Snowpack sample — Rabbit Ears Pass, Jackson County, Colorado, USA (12/17/25, 1:08 PM MST)
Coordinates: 40.387, -106.625
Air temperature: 34 °F
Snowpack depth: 46 cm
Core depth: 40 cm
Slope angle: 6°, slope face: 165°
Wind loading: medium
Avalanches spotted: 0
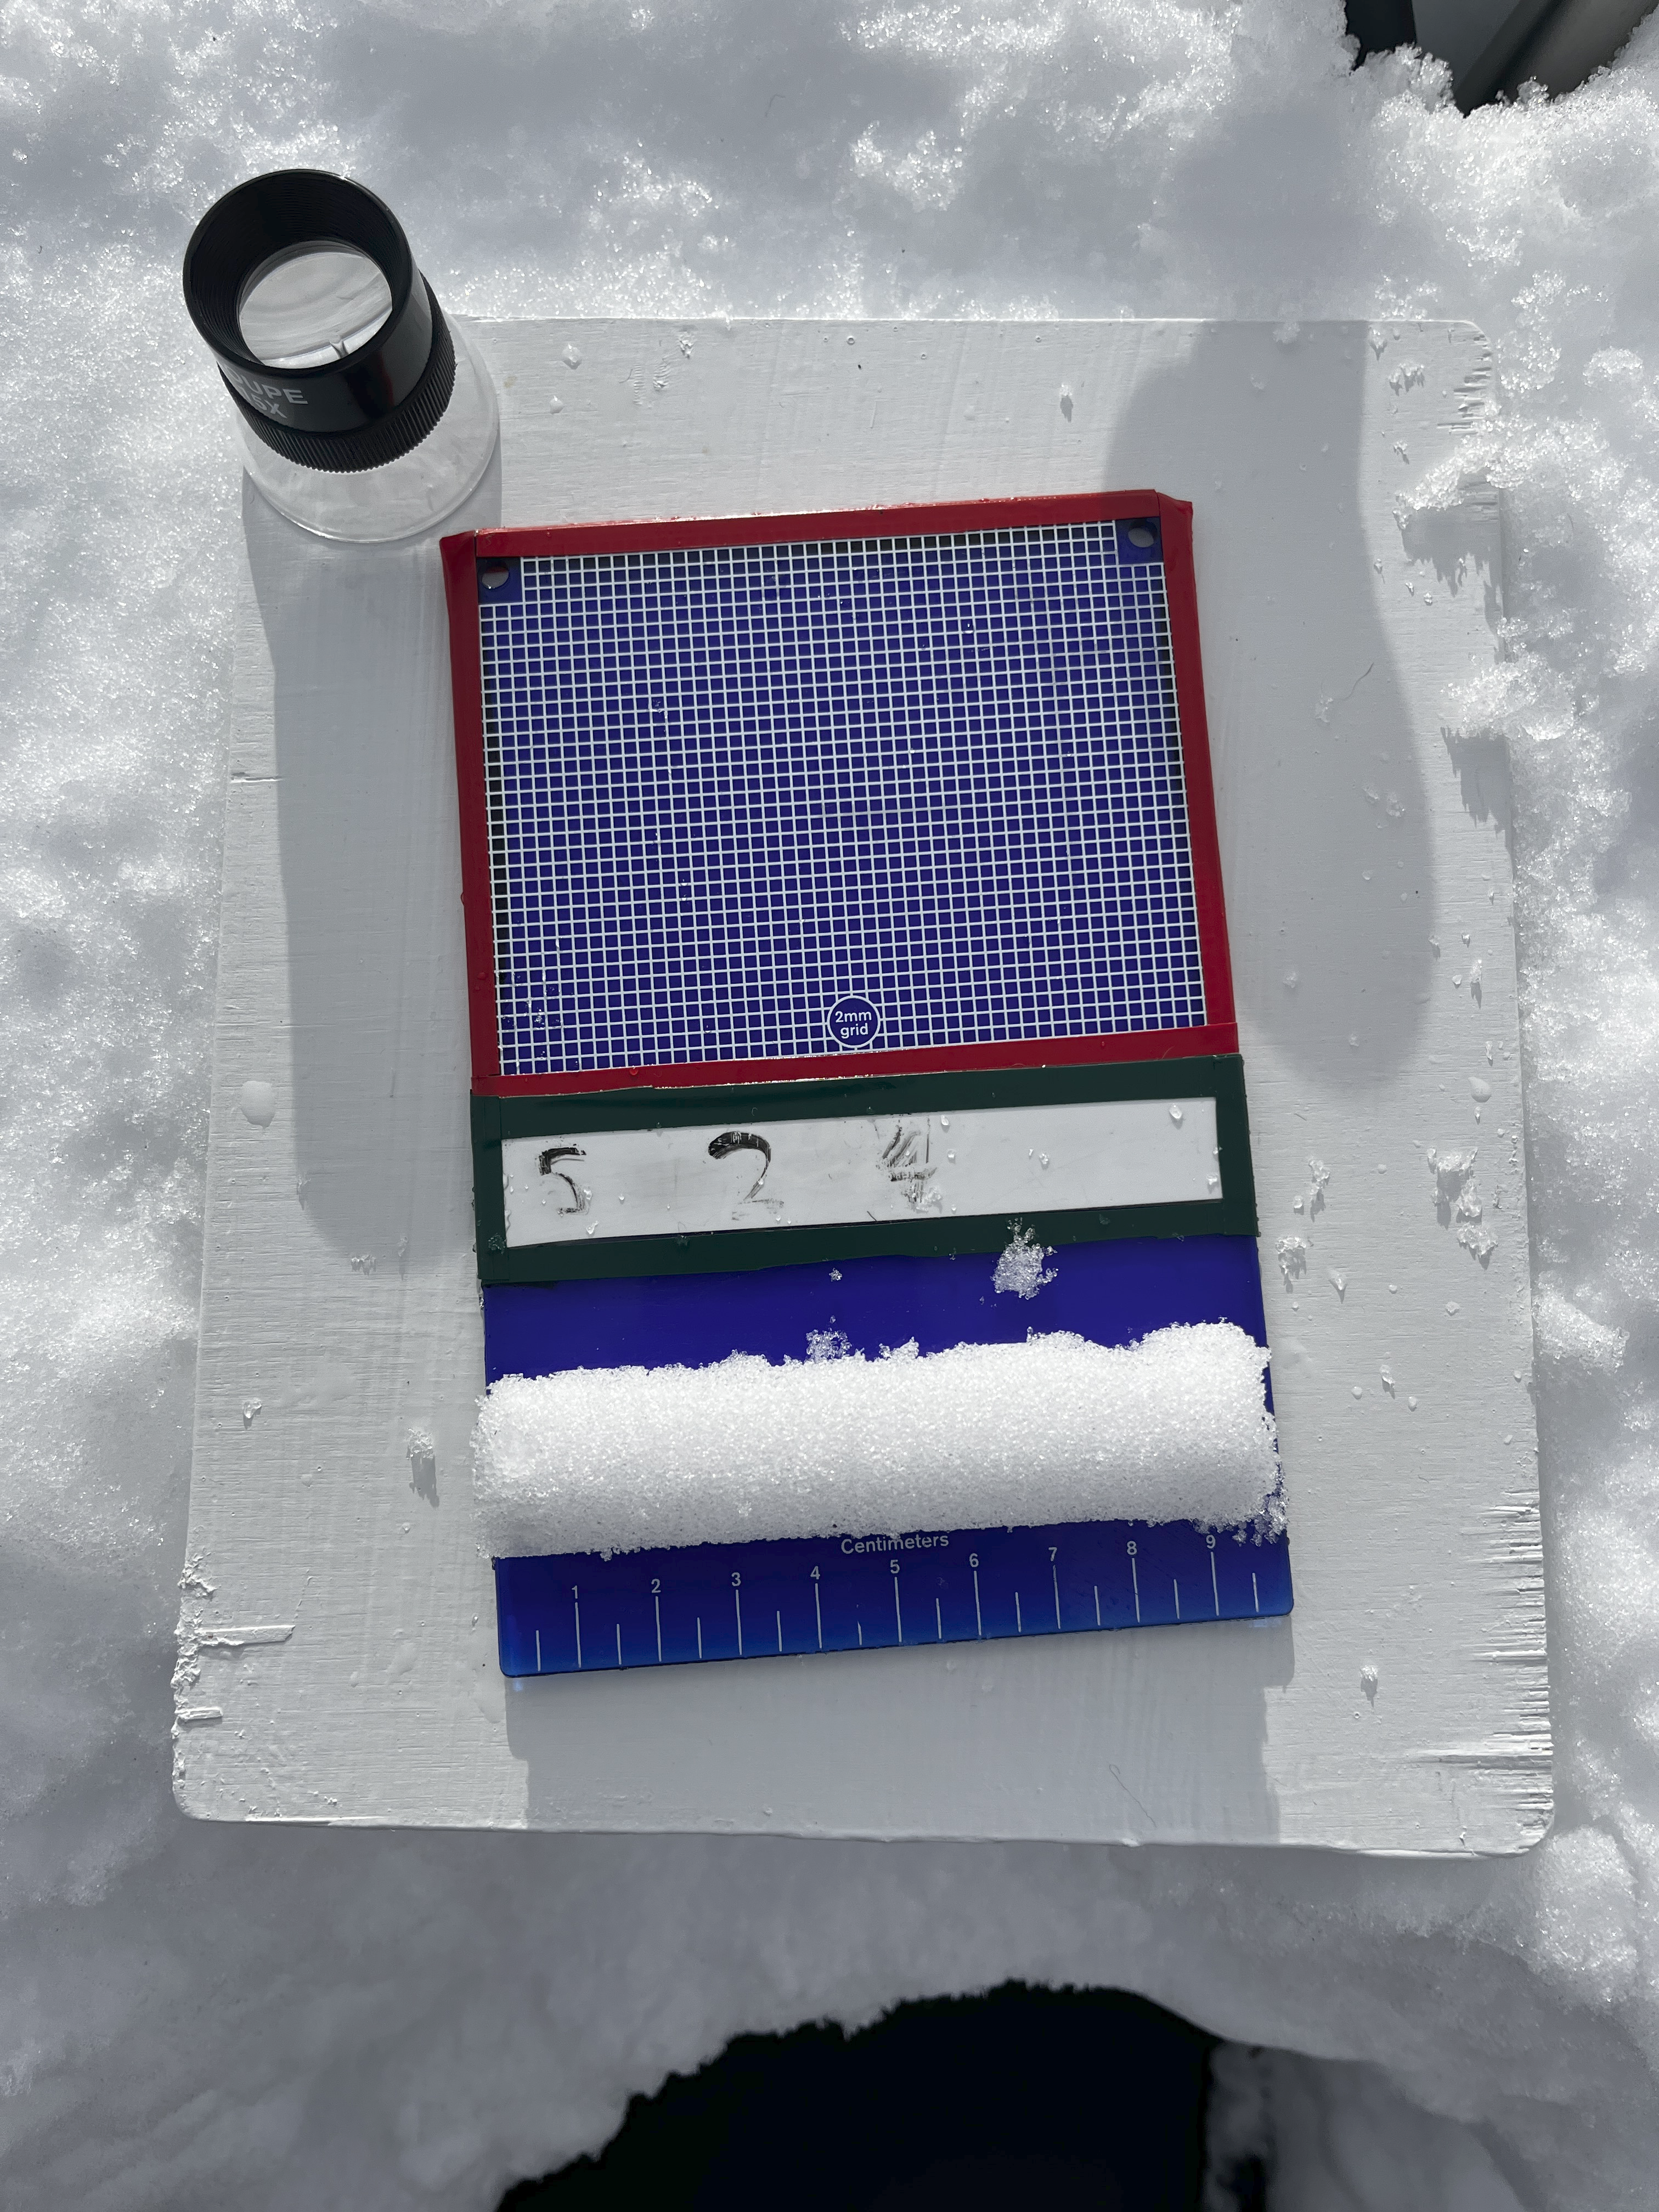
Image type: crystal_card
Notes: No avalanches spotted nearby, although collected in a meadowy area with minimal risk on this face of the pass.